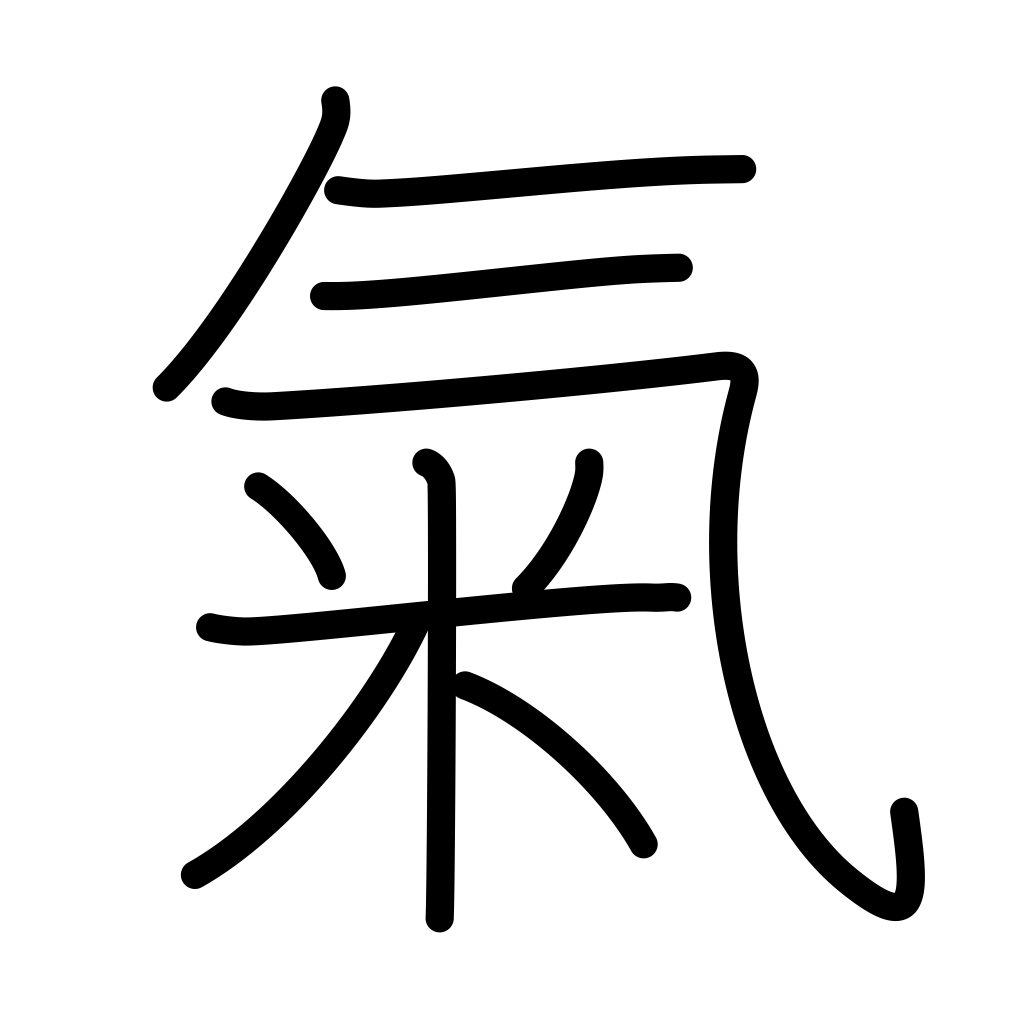
Meaning: spirit, mind, air, atmosphere, mood